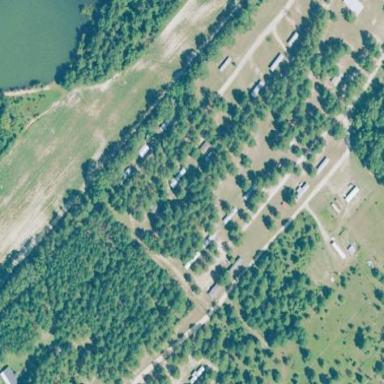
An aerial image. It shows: Residential area known as trailer park.